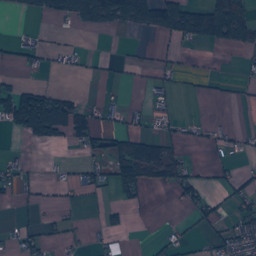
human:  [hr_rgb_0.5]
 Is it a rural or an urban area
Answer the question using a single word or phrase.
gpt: urban

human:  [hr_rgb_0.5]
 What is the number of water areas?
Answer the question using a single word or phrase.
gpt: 110

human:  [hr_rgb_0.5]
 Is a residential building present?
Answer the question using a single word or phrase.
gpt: yes

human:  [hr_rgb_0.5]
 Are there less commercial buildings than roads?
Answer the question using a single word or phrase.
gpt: yes

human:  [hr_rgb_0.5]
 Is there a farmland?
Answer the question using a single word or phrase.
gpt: yes

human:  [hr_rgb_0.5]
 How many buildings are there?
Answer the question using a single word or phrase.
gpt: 531

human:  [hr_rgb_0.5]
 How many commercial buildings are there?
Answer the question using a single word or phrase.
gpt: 17

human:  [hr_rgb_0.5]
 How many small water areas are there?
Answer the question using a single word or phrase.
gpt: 106

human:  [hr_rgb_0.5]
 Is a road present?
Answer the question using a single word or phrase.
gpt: yes

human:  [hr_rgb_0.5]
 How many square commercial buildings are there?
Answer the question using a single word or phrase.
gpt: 0

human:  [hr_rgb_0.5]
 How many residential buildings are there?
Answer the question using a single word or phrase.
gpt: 504

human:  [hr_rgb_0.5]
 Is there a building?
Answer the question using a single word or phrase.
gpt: yes

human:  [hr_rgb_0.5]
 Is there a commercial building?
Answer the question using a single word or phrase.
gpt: yes

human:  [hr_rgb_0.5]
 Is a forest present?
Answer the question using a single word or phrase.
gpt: yes

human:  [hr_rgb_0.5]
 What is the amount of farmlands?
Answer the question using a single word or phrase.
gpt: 107

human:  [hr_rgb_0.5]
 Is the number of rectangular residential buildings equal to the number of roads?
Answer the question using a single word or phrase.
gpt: no

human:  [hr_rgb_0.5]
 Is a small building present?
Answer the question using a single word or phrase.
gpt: yes

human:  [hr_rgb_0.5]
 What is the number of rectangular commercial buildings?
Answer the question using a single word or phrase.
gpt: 8

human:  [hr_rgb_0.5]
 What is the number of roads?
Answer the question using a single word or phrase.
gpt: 135

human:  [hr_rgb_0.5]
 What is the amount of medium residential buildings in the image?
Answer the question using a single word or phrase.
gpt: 17

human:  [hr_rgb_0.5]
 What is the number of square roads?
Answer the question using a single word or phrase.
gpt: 0

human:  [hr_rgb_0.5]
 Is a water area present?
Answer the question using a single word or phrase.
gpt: yes

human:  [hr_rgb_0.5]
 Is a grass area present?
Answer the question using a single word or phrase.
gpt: yes

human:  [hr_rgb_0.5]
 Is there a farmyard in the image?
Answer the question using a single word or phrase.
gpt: yes

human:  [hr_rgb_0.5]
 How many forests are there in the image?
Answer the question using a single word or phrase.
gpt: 66

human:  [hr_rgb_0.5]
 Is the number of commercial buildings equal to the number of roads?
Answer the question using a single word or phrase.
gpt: no

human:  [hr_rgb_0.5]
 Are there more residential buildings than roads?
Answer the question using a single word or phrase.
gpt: yes

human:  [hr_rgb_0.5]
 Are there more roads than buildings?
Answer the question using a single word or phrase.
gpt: no

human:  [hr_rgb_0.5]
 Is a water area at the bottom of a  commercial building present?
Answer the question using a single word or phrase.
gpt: yes

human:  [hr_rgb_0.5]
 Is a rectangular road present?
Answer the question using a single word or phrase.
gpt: no

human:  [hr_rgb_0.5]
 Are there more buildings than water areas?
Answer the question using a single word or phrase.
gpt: yes

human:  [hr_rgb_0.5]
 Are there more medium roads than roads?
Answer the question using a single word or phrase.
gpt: no

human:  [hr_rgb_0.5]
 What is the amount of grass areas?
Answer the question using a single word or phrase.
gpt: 107

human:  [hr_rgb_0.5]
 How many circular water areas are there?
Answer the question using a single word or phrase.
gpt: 3

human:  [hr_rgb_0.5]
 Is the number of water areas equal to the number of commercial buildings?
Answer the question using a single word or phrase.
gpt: no

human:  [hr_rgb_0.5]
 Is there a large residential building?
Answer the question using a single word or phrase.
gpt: yes

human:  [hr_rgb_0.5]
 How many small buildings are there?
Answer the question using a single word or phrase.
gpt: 507

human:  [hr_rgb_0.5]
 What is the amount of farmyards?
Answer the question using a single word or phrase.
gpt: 10

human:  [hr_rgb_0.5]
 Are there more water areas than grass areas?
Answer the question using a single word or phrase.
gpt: yes

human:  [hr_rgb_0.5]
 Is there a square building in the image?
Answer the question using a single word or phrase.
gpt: yes

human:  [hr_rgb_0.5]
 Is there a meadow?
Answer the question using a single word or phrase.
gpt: yes

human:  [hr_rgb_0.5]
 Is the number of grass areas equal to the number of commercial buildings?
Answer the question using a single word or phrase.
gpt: no

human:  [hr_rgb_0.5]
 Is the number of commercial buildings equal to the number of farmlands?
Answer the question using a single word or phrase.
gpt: no

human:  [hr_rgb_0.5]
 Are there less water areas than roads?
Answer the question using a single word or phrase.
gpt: yes

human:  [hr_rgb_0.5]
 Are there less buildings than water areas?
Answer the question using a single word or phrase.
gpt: no

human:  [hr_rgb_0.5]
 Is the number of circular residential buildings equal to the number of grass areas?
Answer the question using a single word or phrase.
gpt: no

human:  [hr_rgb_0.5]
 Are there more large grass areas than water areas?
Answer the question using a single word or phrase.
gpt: no

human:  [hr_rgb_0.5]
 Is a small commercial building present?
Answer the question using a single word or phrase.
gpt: yes

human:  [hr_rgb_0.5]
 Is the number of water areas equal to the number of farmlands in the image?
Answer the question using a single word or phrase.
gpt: no

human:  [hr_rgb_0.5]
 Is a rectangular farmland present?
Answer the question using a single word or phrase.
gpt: yes

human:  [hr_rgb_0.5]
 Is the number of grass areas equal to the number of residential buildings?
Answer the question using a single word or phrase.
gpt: no

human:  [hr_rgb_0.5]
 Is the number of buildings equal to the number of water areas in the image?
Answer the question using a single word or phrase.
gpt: no

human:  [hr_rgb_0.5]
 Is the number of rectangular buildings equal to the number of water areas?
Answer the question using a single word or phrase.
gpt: no

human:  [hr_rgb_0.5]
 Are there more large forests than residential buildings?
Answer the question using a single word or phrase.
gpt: no

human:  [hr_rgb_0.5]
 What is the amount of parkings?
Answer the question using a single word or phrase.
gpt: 2

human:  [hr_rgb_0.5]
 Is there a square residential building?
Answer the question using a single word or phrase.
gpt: yes

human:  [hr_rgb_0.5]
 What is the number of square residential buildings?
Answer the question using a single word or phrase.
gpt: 3

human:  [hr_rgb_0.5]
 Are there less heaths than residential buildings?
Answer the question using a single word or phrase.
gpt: yes

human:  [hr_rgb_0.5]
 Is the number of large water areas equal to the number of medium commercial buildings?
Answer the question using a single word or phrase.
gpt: yes

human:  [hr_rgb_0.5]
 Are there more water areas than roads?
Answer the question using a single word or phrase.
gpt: no

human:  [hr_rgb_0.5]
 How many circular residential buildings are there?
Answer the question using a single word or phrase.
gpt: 3

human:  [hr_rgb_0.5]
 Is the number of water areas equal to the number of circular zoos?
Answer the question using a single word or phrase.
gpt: no

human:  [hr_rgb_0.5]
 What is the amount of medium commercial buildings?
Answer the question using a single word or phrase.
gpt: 1

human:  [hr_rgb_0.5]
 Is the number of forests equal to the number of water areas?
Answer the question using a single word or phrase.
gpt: no